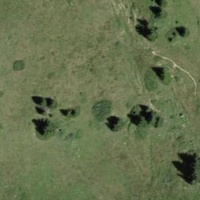
EUNIS habitat code: 23
Species observed at this site:
Viola calcarata